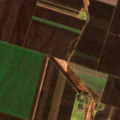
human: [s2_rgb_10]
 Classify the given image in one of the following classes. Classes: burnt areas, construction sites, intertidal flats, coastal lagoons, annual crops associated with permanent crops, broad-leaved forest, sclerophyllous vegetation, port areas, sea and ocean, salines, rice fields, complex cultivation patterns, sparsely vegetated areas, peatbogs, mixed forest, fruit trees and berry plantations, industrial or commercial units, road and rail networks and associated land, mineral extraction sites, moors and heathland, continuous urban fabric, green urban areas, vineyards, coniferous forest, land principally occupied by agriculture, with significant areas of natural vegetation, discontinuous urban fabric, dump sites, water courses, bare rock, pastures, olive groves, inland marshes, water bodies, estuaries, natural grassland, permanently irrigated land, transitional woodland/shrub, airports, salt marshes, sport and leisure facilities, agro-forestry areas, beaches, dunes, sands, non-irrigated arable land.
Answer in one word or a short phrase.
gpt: non-irrigated arable land, transitional woodland/shrub